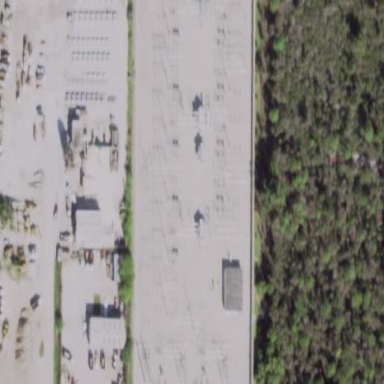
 there is noise barrier wall around the substation."